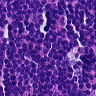
Metastatic tissue present: no